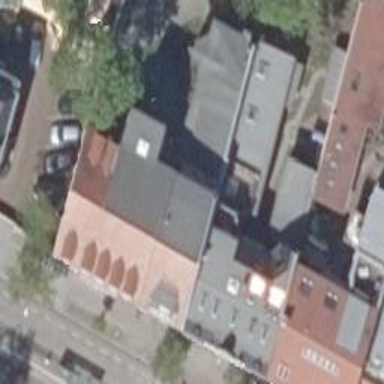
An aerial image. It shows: Historic black gabled apartment building with yellow exterior. The roof is made of slate.